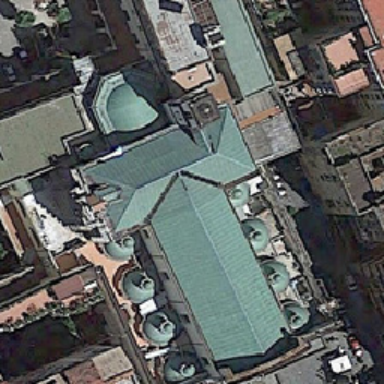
There is a church in this area .